Interaction volume radius: 10 \u00c5
Interaction volume height: 10 \u00c5
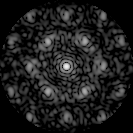
Disorder parameter: 0.5259